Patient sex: M
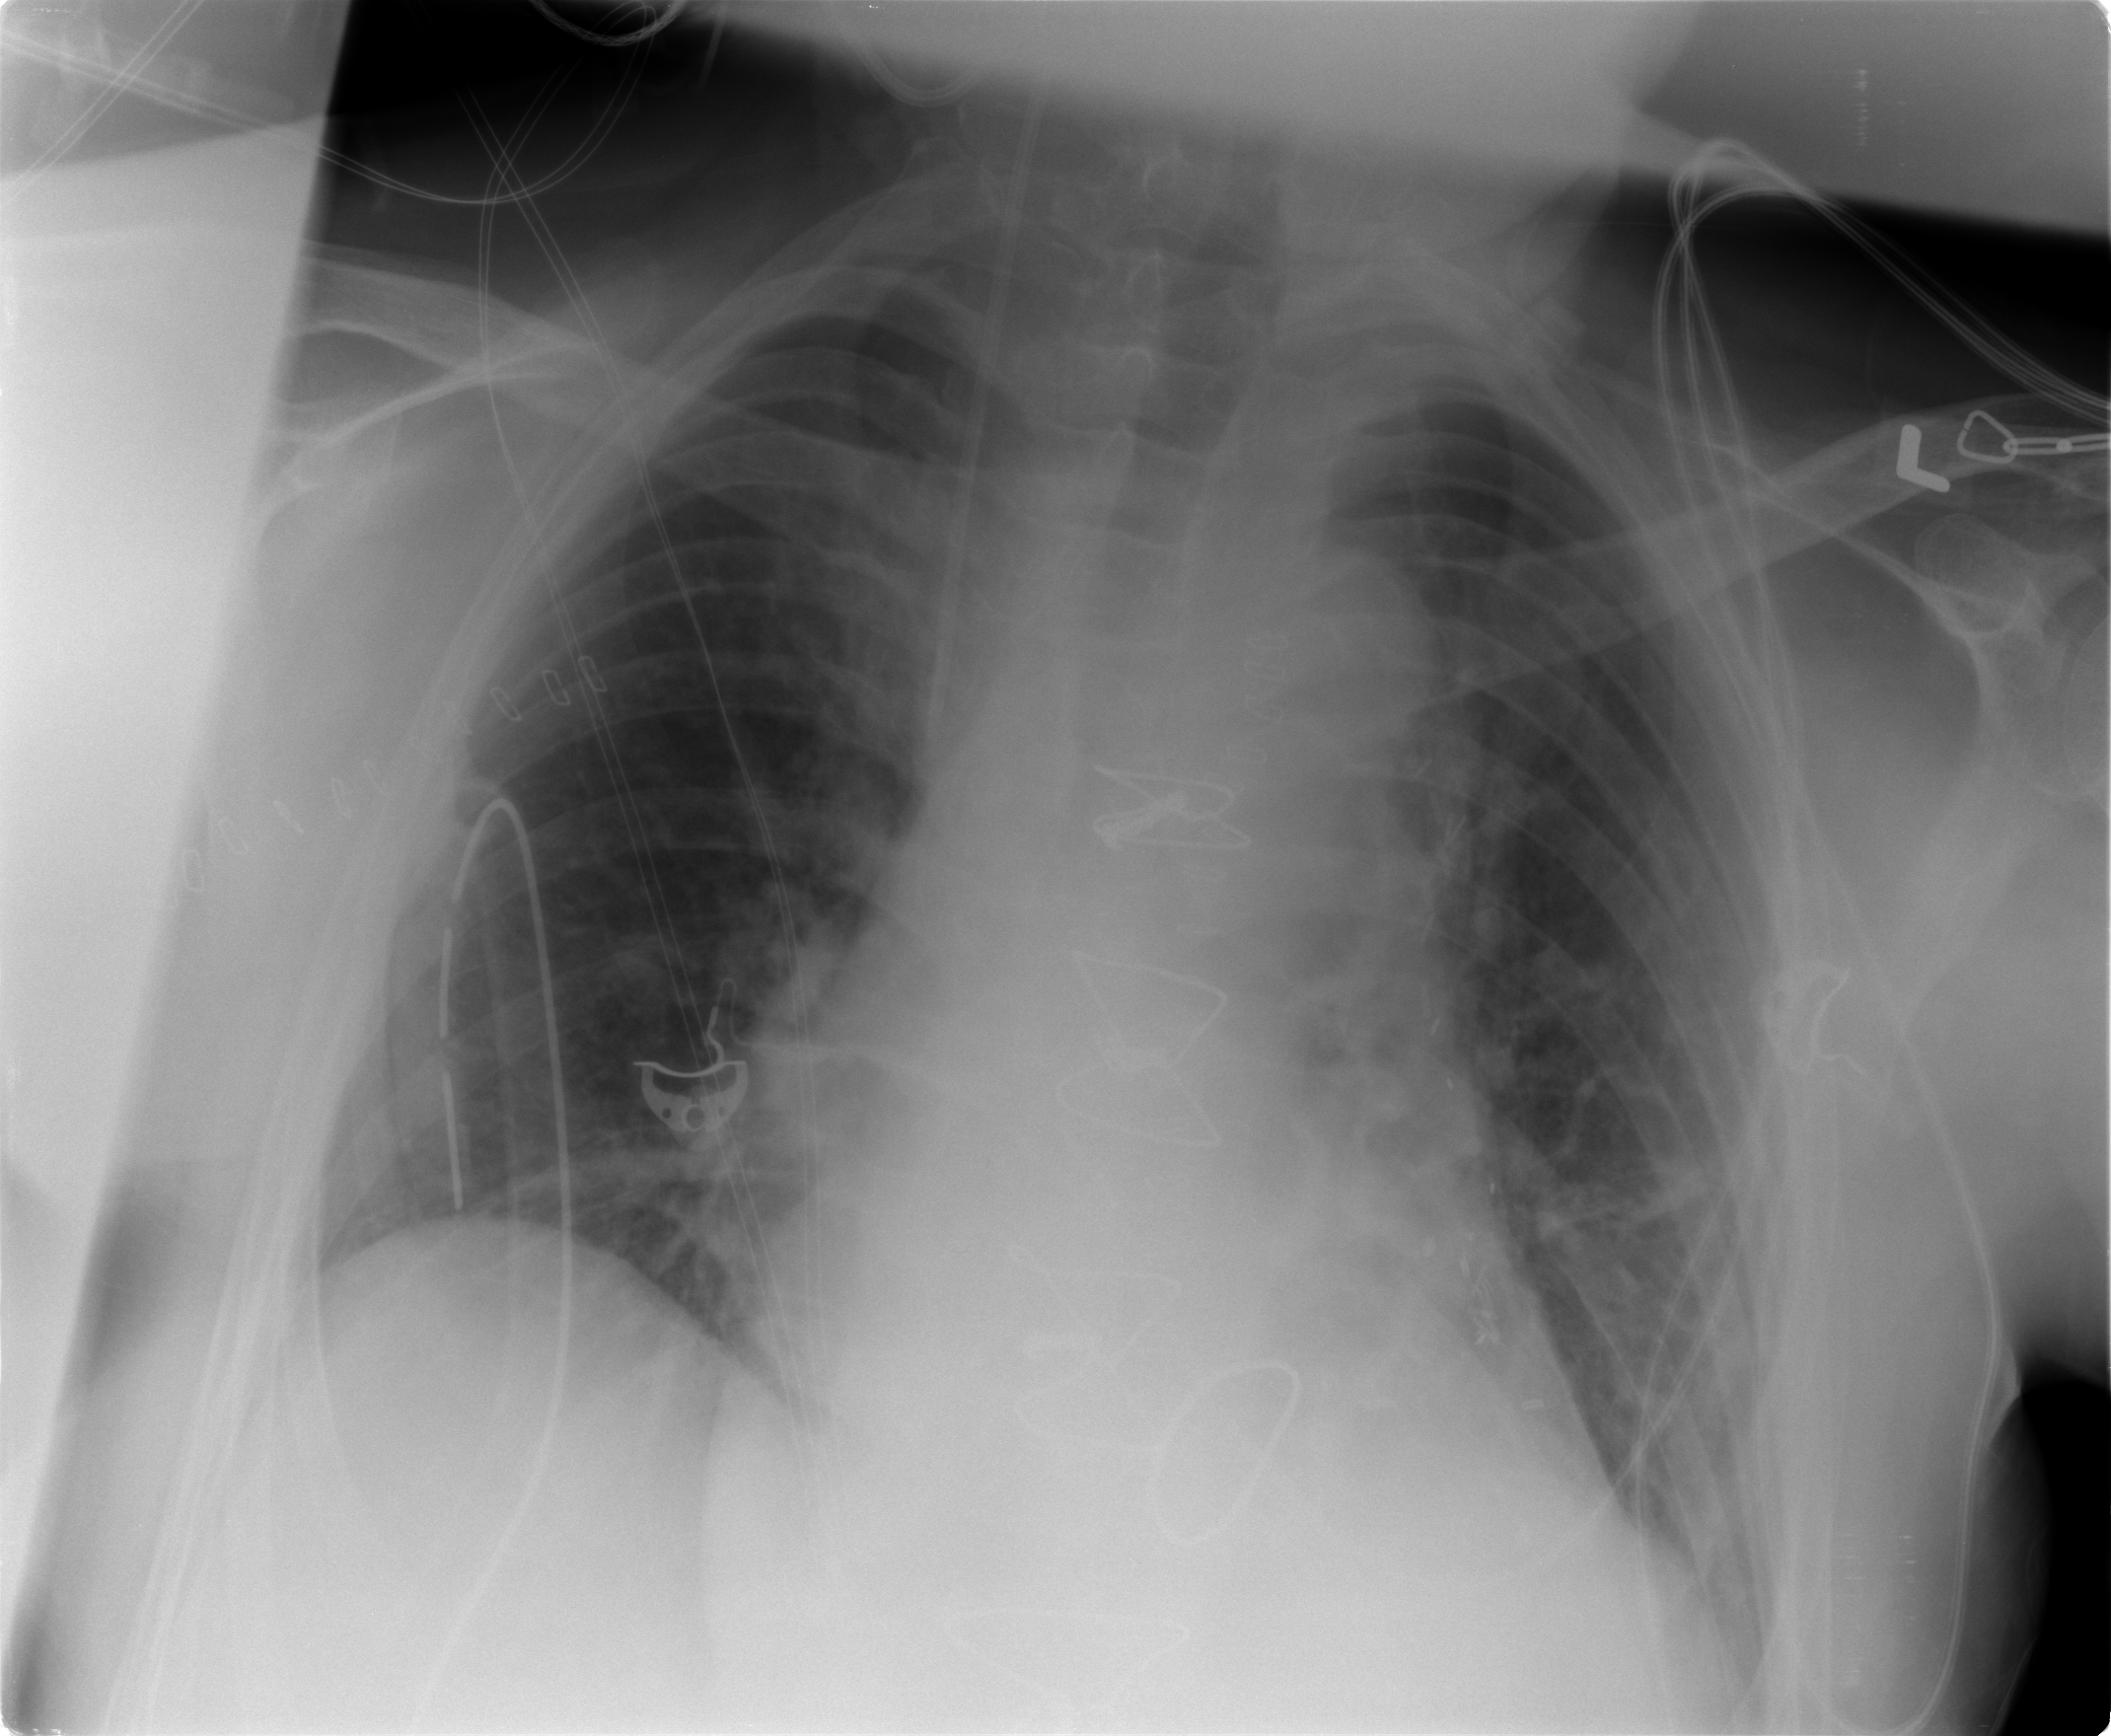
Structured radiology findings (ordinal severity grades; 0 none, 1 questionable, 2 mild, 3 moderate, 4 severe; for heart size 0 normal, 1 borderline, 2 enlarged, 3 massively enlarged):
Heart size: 2
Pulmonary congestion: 2
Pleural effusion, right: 0
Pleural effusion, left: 0
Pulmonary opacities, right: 0
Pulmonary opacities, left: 0
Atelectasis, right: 1
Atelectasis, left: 1